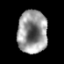
Tissue: prostate
Cell type: Myeloid cells
Senescence score: 0.2923
Nuclear area (px): 1251
Mean DAPI intensity: 151.322